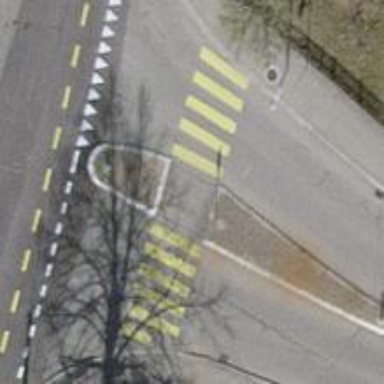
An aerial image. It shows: Marked footway crossing with zebra markings.